Question: The figure describes the ball exchange problem. The white ball can exchange positions with the adjacent colored balls in the 4-neighborhood. The target state is that all balls are arranged in the order of red, blue, green, yellow and purple from the upper left corner in the order of rows first and columns. How many exchanges are needed?
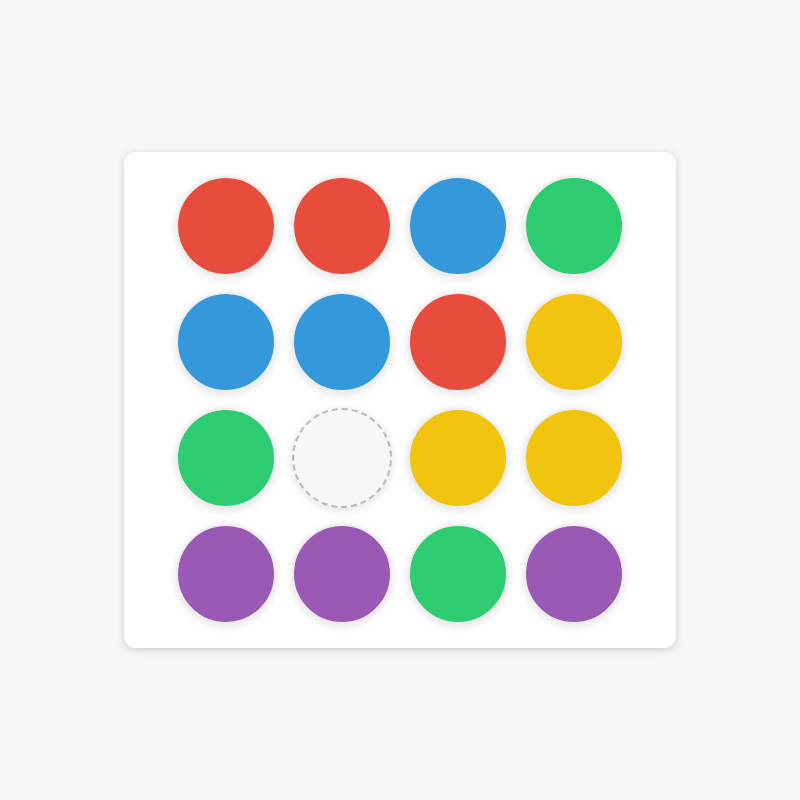
Answer: 11